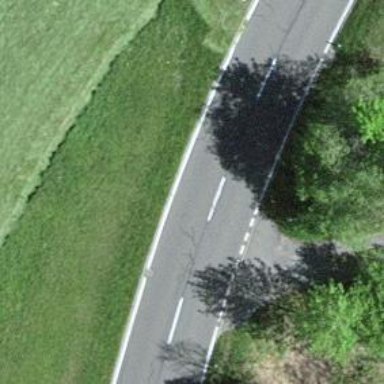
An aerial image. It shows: Tertiary road.